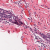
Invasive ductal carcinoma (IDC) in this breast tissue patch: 0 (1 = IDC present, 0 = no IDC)